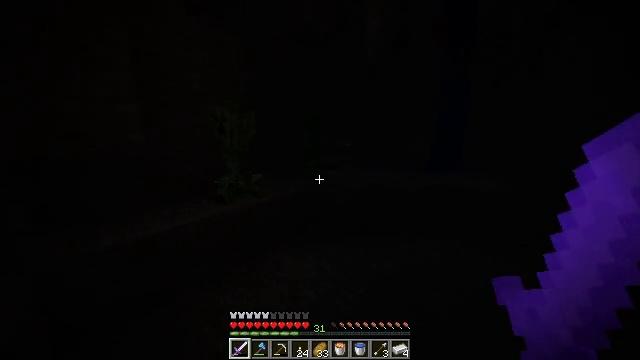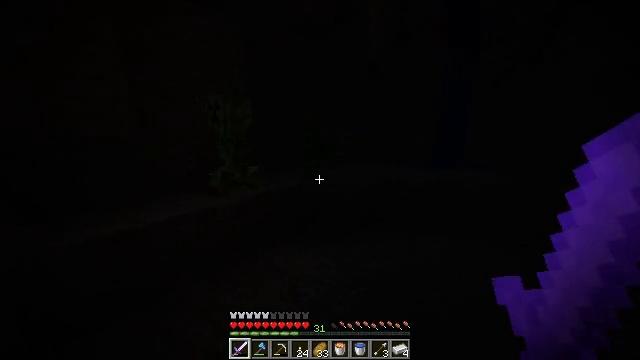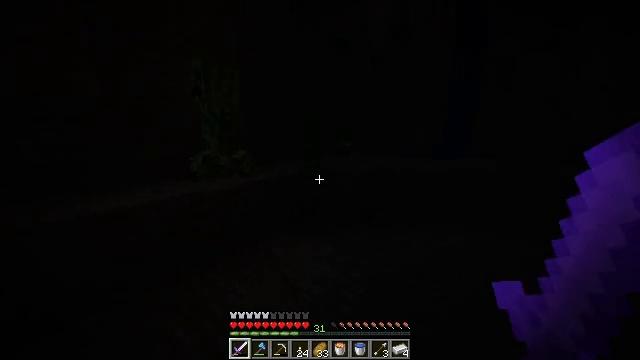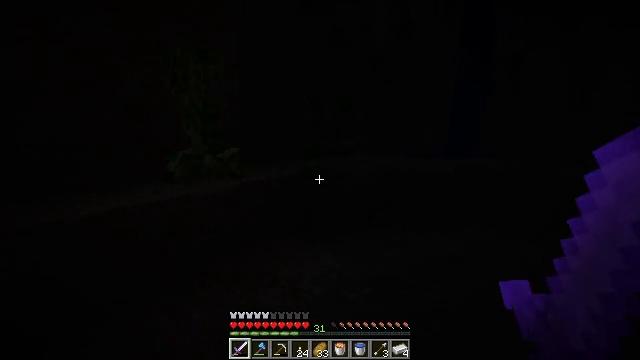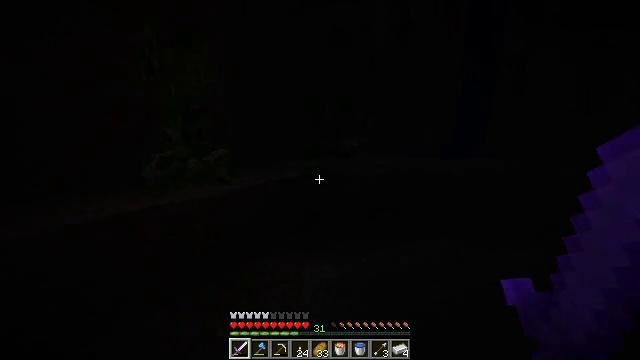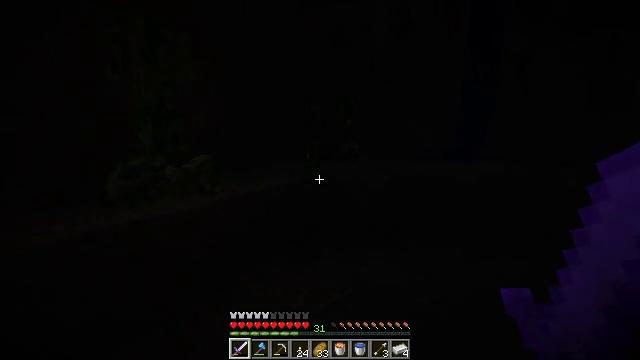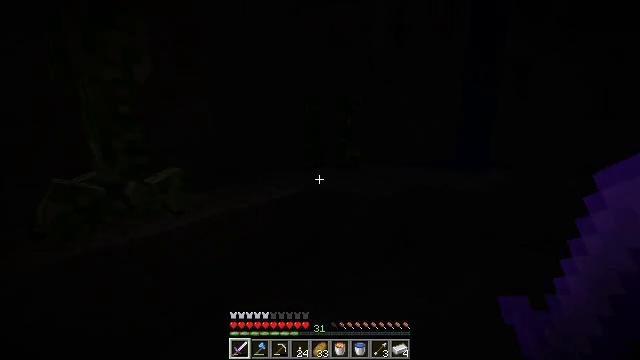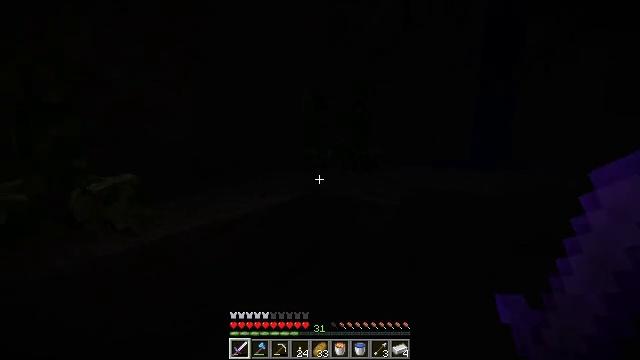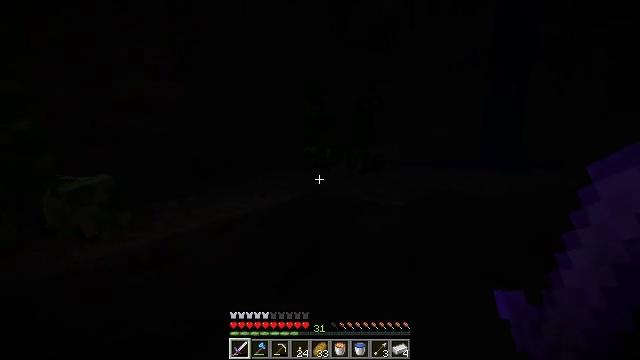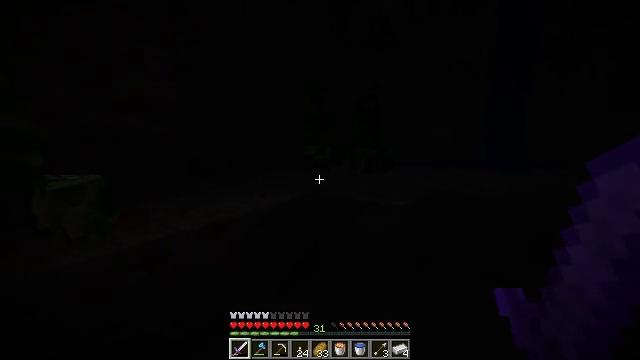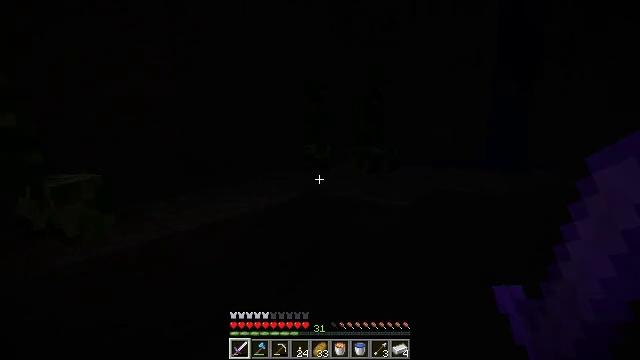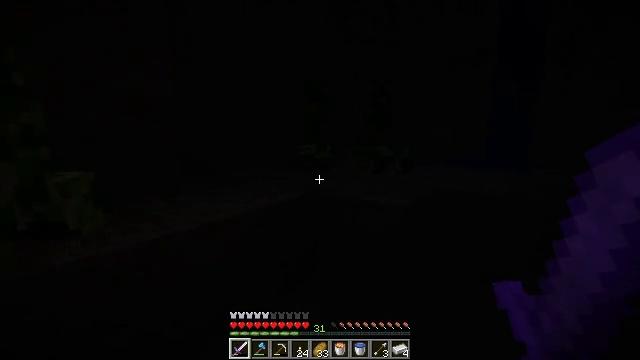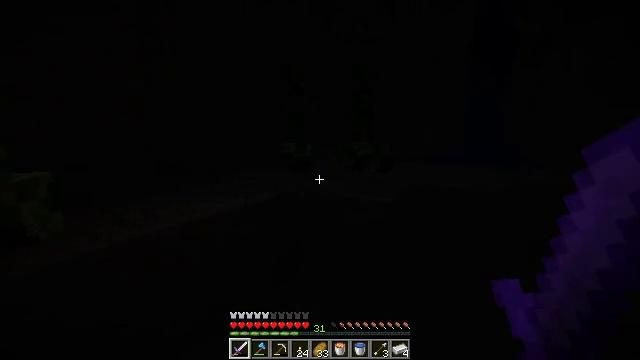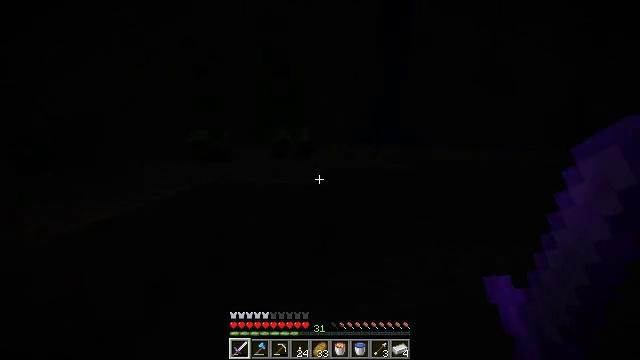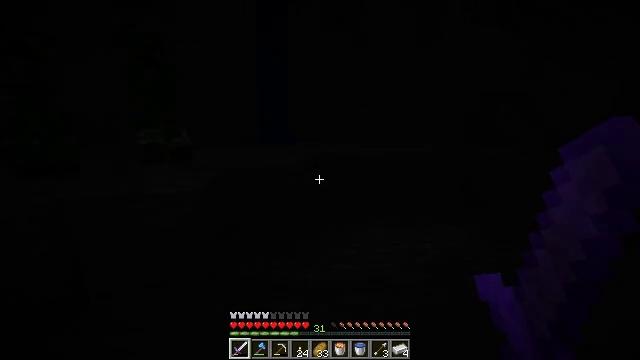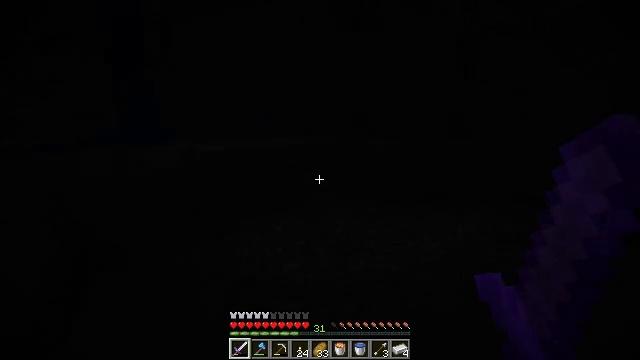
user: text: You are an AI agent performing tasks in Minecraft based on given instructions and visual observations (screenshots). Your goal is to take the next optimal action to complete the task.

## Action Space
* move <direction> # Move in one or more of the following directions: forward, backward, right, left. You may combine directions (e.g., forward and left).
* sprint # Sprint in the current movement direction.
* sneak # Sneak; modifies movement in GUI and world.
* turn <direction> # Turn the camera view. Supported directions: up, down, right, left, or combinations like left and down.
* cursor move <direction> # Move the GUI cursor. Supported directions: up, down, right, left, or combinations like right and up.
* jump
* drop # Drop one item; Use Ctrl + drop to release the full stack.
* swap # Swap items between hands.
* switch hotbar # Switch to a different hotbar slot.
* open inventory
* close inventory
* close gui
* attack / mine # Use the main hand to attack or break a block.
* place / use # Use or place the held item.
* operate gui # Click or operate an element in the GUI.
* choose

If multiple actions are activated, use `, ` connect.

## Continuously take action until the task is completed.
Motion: motion action
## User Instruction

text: Kill a creeper.
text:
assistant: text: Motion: move forward, sprint
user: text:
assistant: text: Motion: move forward, sprint
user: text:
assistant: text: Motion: move forward
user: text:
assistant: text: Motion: move forward
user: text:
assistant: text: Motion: move forward
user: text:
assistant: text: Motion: turn up
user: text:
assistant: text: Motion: no_op
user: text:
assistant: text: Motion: no_op
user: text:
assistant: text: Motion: no_op
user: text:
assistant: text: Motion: no_op
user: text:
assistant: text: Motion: no_op
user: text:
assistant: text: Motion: turn right
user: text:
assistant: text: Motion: turn right and down
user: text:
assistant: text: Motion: turn right
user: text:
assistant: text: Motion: turn right and down
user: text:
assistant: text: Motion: turn right
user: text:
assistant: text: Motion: move forward, turn right and down
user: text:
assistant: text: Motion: move forward, sprint, turn right and down
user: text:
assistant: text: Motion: move forward, sprint
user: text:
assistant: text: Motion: move forward, sprint, turn left and up
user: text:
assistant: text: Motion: move forward, sprint, turn left and up
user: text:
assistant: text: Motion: move forward, sprint
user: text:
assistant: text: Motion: move forward, sprint
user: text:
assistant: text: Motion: move forward, sprint
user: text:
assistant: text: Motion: move forward, sprint
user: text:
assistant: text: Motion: move forward, sprint, turn right and down
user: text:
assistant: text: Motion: move forward, sprint, turn right and up
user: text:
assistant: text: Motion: move forward, sprint, turn right and up, jump
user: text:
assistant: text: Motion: move forward, sprint, turn right, jump
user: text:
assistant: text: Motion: move forward, sprint, jump